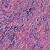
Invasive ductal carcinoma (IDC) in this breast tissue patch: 1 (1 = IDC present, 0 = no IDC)